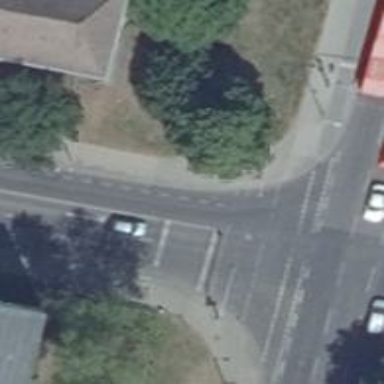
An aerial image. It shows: Road with traffic signals at crossing.